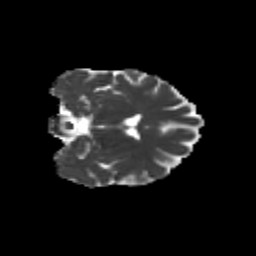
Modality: MD
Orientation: coronal
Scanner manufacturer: siemens
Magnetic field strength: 3 T
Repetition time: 9.2 s
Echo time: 0.084 s